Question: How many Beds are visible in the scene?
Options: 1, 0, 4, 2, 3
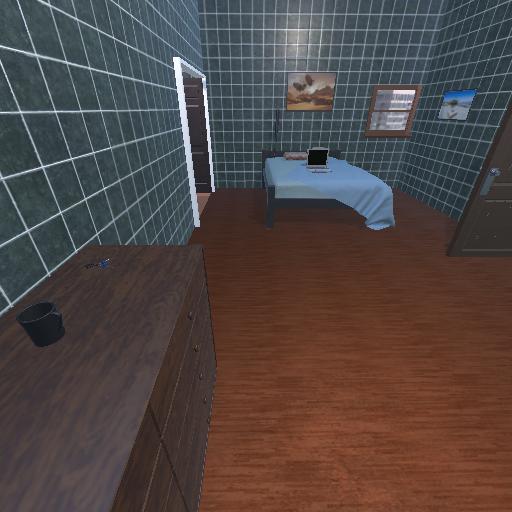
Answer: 1